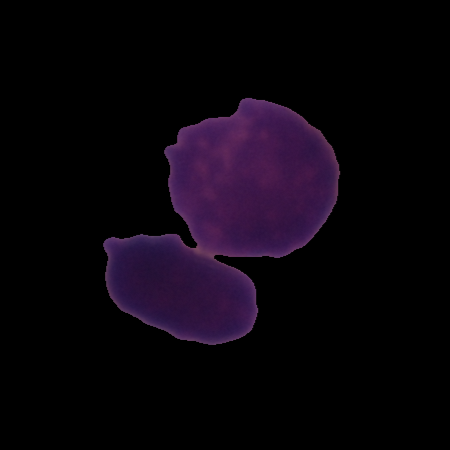
Label: healthy